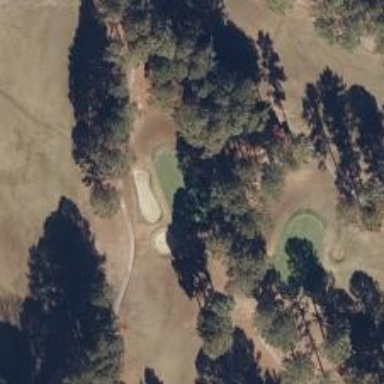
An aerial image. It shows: Golf hole.